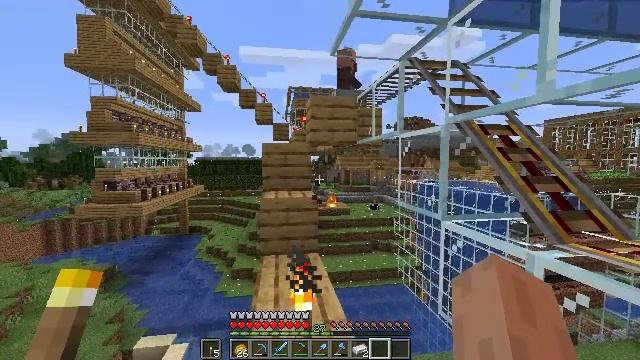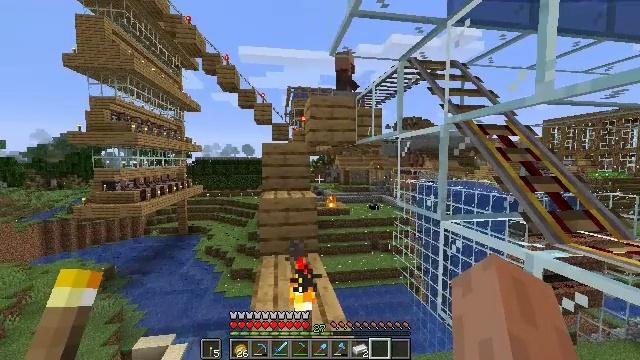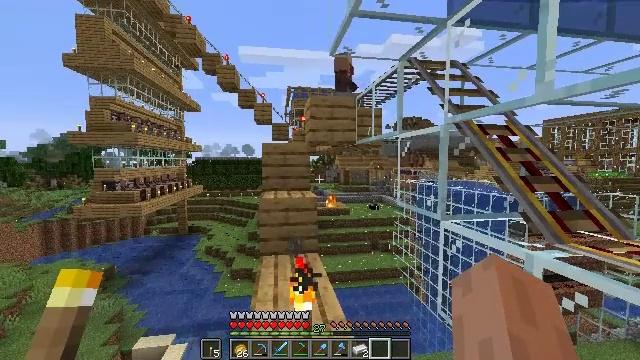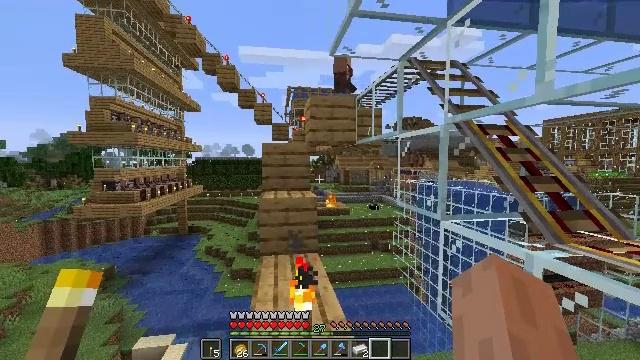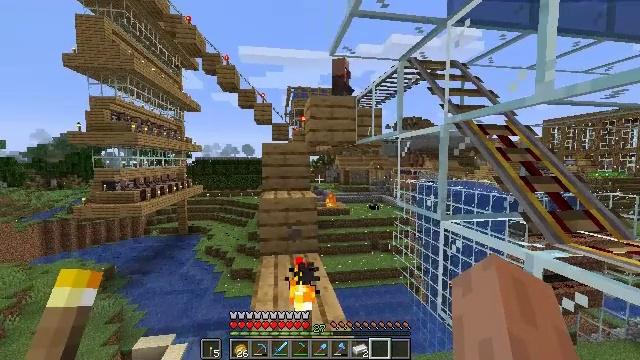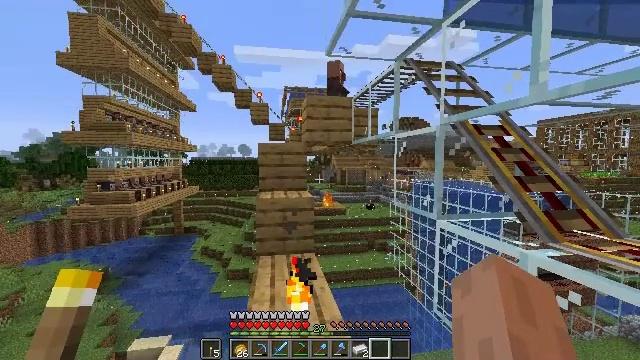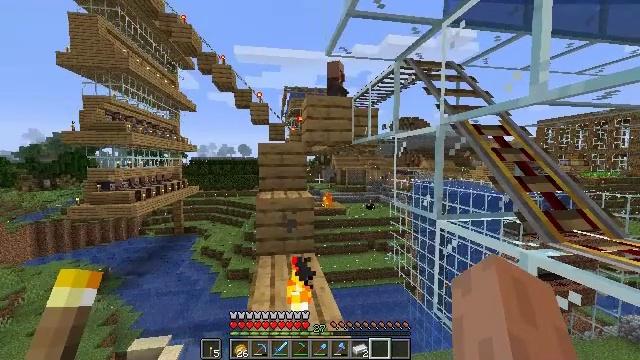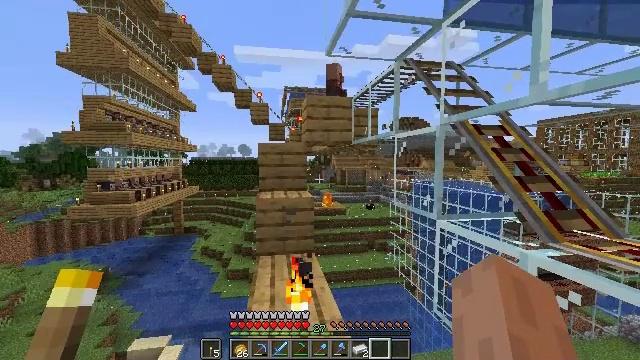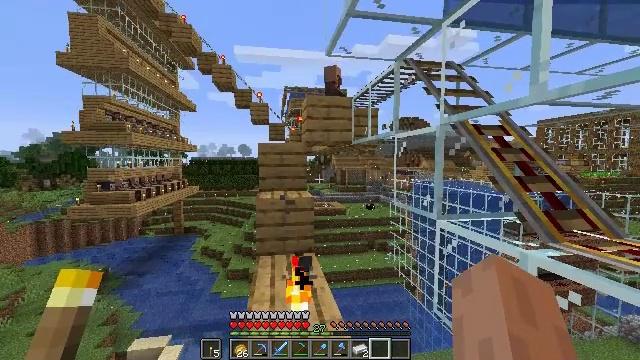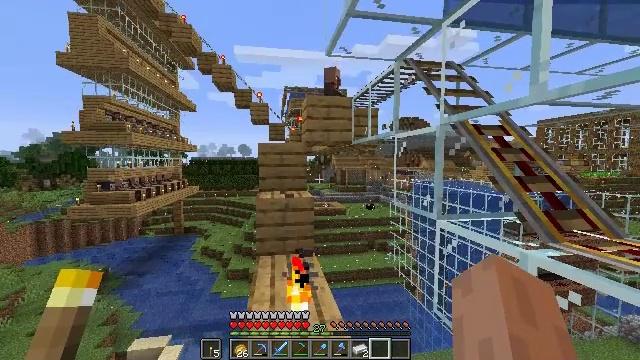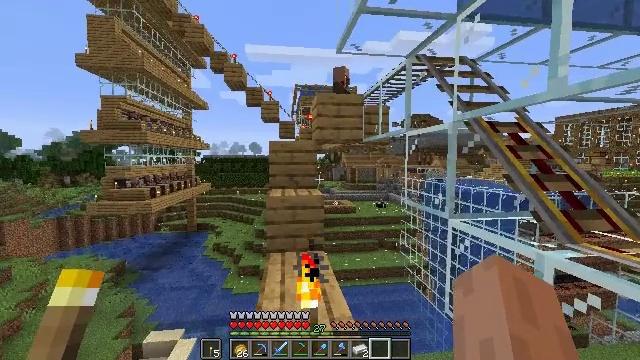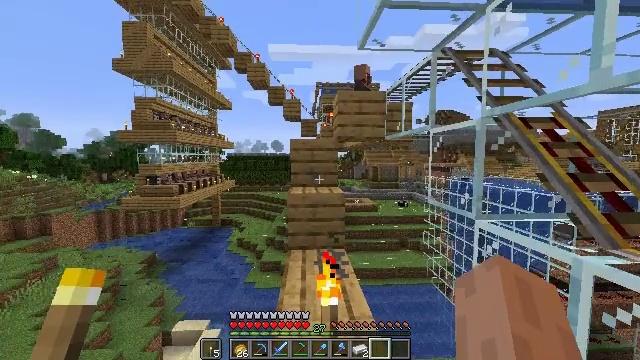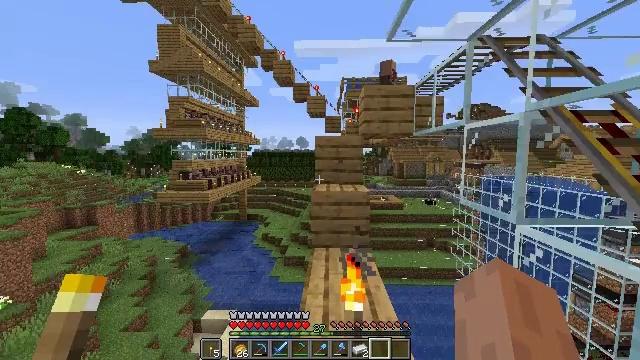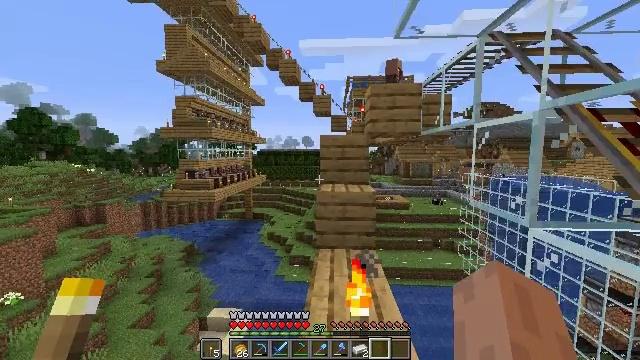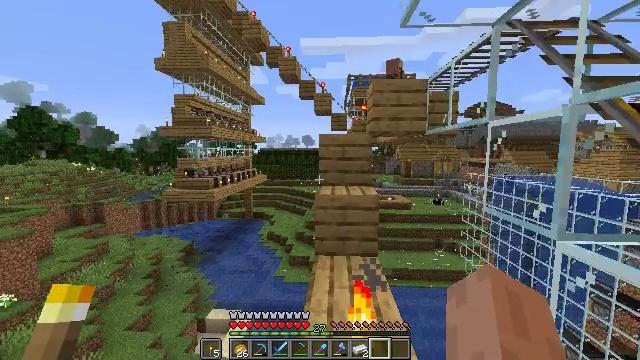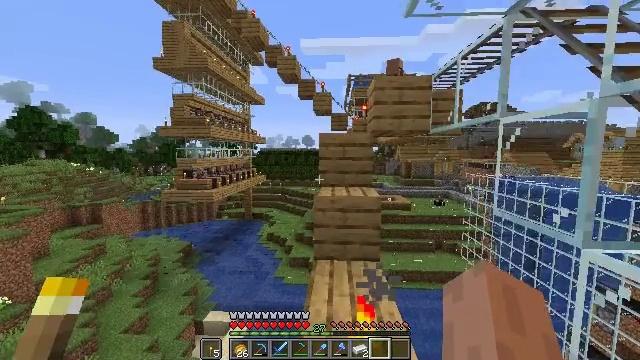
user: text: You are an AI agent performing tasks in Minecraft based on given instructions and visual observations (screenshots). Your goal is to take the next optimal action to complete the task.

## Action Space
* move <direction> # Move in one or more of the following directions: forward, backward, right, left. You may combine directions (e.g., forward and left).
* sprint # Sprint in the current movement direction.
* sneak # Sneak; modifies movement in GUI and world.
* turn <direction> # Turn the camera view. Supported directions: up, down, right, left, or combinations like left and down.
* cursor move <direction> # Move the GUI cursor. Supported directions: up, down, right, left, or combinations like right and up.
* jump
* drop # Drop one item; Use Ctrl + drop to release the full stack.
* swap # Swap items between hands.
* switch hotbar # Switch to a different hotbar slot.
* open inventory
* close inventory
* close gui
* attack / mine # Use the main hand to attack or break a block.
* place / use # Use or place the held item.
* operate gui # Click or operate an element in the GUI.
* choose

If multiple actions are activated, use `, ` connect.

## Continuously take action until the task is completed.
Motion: motion action
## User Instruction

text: Destroy the glass.
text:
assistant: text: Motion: no_op
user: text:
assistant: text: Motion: no_op
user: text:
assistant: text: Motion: no_op
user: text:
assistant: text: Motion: no_op
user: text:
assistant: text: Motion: no_op
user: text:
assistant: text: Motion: no_op
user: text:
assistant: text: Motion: no_op
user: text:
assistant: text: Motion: no_op
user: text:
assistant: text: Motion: no_op
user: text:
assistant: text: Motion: turn left
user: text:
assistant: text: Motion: turn left
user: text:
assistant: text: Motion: move forward, turn left
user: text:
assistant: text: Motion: move forward, turn left
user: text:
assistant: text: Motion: move forward
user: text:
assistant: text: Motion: move forward
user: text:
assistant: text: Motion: move forward
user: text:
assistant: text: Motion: move forward, sprint
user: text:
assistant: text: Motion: move forward, sprint
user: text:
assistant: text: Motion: move forward, sprint
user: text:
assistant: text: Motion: move forward, sprint, turn right
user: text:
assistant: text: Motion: move forward
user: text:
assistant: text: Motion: move forward
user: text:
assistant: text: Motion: move forward
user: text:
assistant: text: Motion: move forward
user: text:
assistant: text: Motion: move forward
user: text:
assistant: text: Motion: move forward
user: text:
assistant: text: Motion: move forward
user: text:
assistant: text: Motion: move forward, jump
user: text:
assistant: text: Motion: move forward, turn down, jump
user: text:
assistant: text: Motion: move forward, turn down, jump